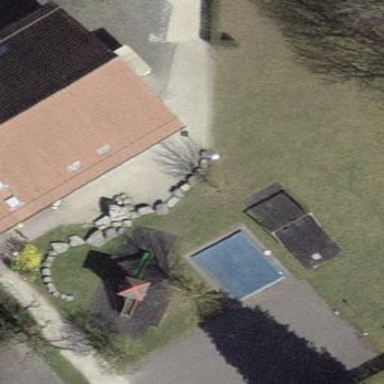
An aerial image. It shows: Kindergarten.